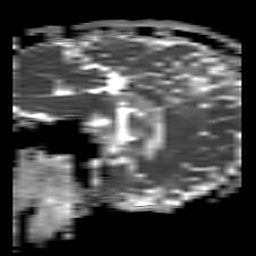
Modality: ADC
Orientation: sagittal
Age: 62
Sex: male
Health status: ill
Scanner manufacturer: philips
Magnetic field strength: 3 T
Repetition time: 3.8 s
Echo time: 0.09 s